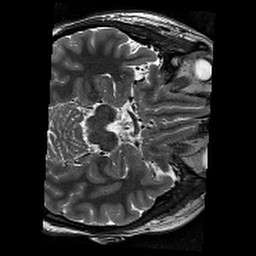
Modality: T2w
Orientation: axial
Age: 25
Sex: female